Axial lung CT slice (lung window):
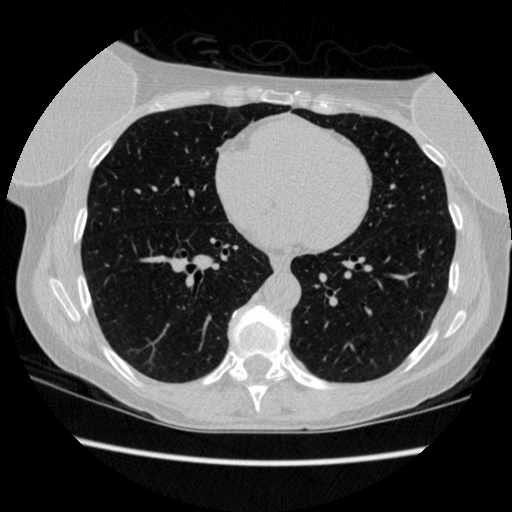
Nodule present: no